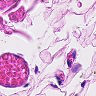
Metastatic tissue present: no